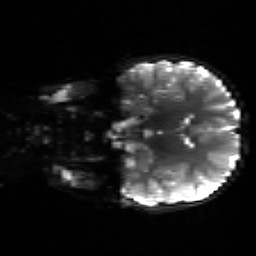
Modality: sbref
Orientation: coronal
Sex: male
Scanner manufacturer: siemens
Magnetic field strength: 3 T
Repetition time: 5 s
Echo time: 0.071 s